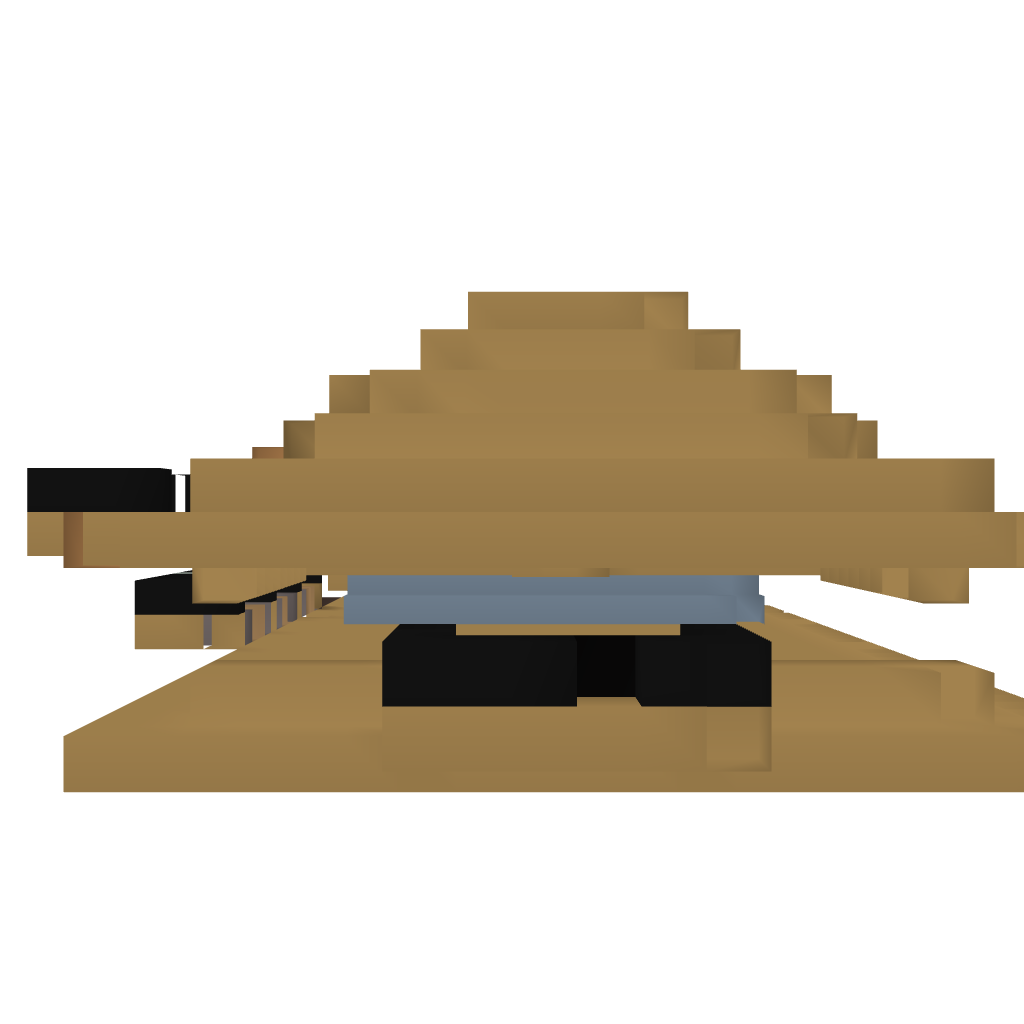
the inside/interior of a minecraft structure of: Cannon Boat